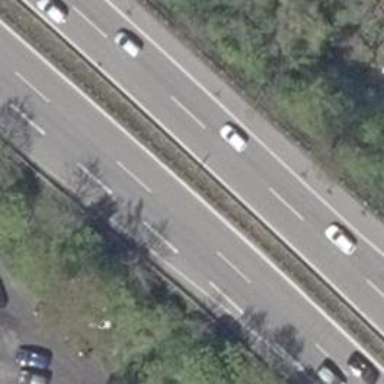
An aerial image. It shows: Embankment along trunk highway.